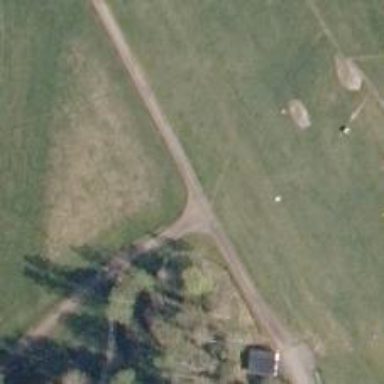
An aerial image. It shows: Path used for golf. It is grade2 tracktype path.